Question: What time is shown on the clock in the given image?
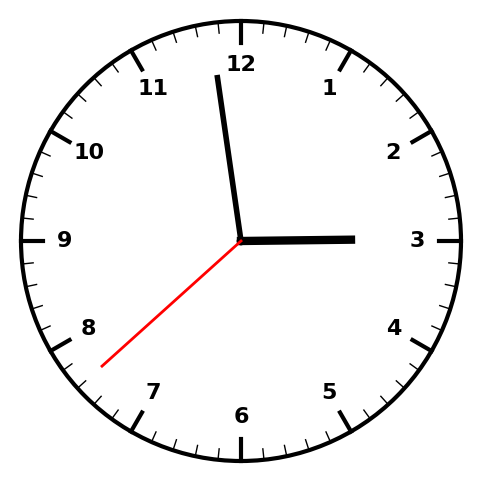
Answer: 02:58:38